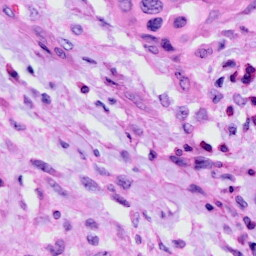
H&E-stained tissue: Cervix